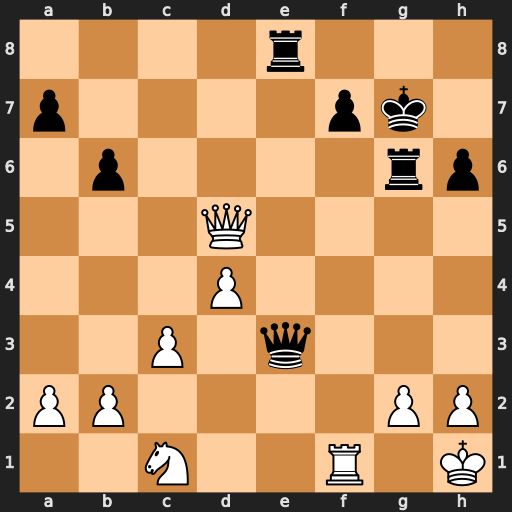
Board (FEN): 4r3/p4pk1/1p4rp/3Q4/3P4/2P1q3/PP4PP/2N2R1K
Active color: w
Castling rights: -
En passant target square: -
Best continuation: Qxf7+ Kh8 Qxg6